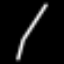
Label: The Eiffel Tower